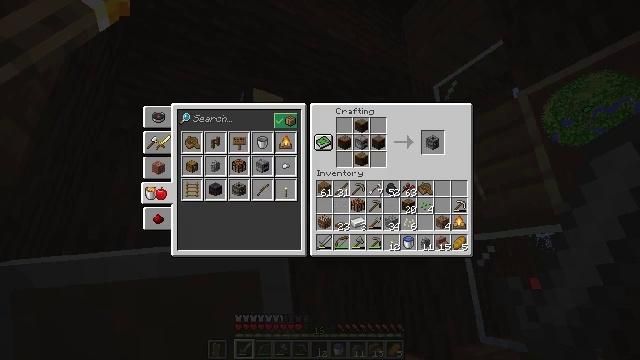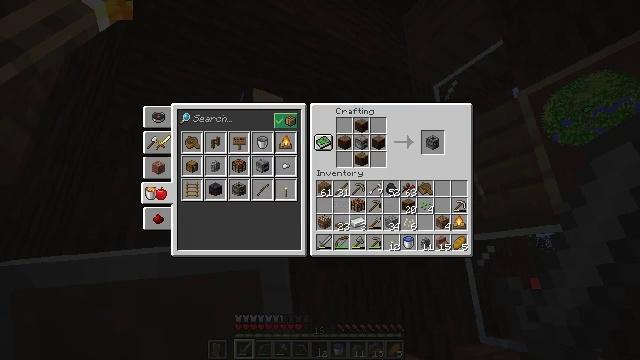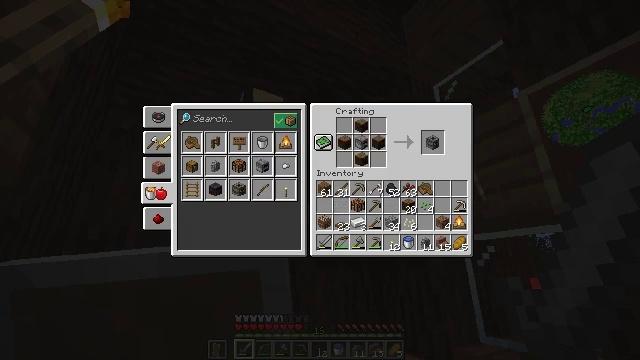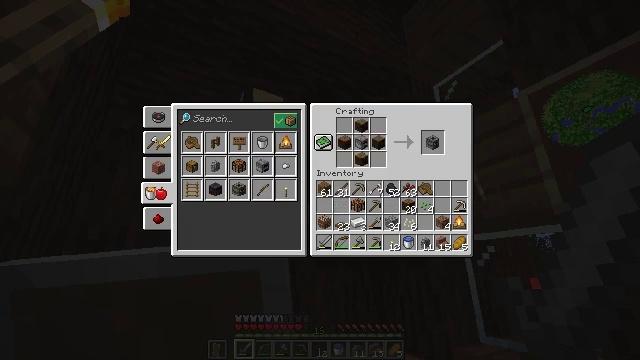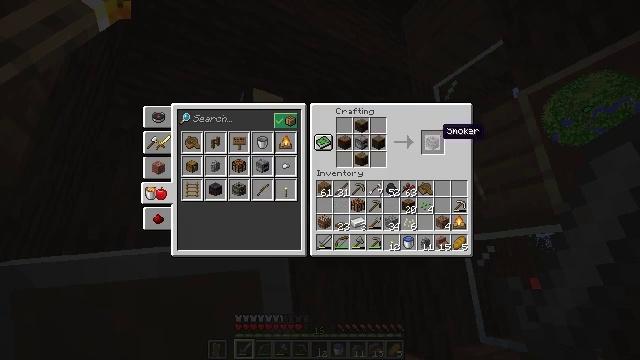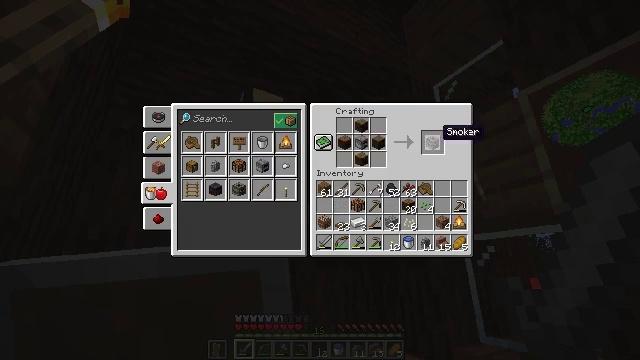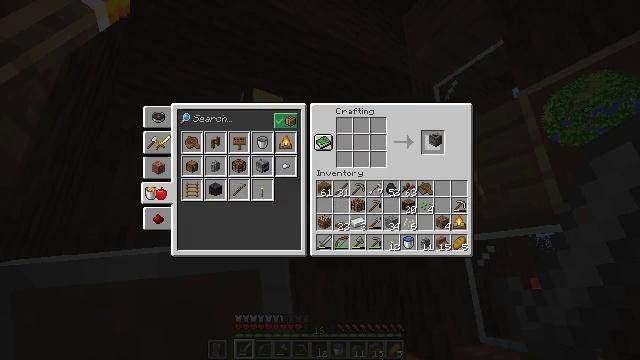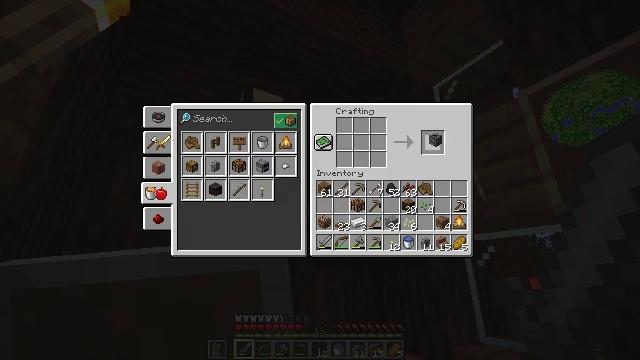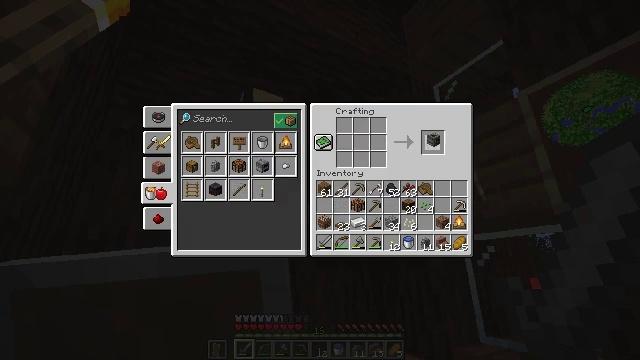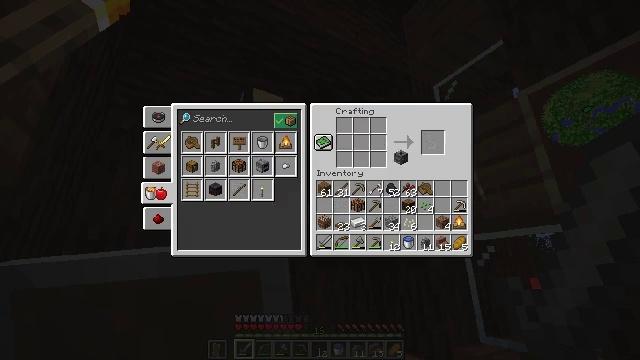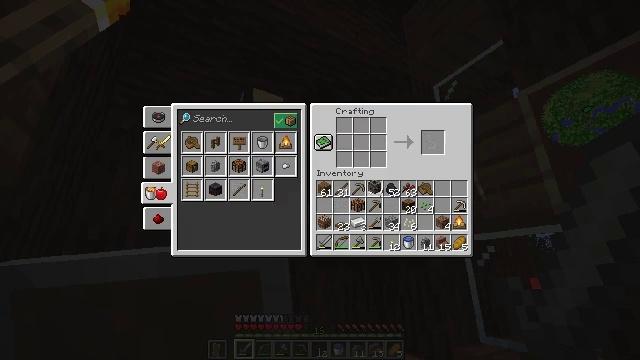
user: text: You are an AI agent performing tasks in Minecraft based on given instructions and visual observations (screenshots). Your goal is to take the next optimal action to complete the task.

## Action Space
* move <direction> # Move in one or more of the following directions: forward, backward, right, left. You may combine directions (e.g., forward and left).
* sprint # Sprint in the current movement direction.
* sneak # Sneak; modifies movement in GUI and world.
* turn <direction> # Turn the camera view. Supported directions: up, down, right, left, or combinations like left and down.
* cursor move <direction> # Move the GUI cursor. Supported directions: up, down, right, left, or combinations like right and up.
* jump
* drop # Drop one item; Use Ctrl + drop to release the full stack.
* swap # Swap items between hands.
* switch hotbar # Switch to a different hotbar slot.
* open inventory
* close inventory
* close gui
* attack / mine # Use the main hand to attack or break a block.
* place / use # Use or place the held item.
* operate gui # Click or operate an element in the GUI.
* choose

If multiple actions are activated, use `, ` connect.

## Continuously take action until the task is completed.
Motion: motion action
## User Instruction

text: Interact with the crafting table to create a smoker.
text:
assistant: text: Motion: no_op
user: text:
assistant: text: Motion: no_op
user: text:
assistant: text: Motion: no_op
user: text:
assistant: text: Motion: cursor move left
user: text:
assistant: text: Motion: no_op
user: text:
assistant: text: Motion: operate gui
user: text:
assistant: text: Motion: operate gui
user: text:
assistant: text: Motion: no_op
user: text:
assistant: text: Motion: cursor move left and down
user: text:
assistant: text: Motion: cursor move left and down
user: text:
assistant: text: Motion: no_op